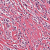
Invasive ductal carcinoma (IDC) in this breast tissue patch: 1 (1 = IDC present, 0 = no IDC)